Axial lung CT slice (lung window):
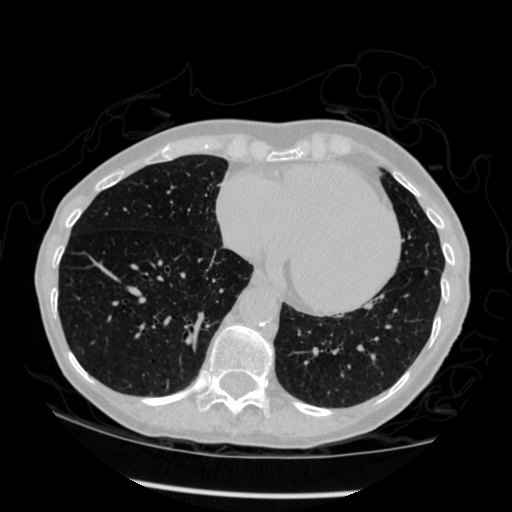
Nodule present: yes
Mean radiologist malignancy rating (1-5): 2